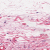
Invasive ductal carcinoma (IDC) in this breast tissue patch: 0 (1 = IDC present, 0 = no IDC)